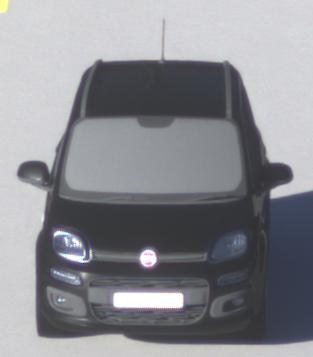
Make: Fiat
Model: Panda 1.2 8V
Detailed model: Panda (312)
Model produced from: 2013/02
Model produced until: 2013/12
Doors: 5
Color: black
Road condition: dry road
Daytime: sunrise or sunset
Contrast: medium contrast